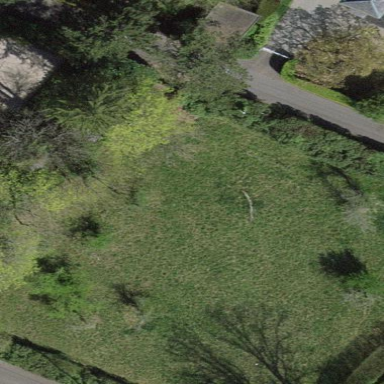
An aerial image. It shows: Fence surrounding area of grass.